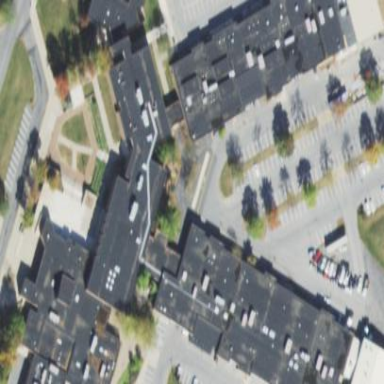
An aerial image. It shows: School building.